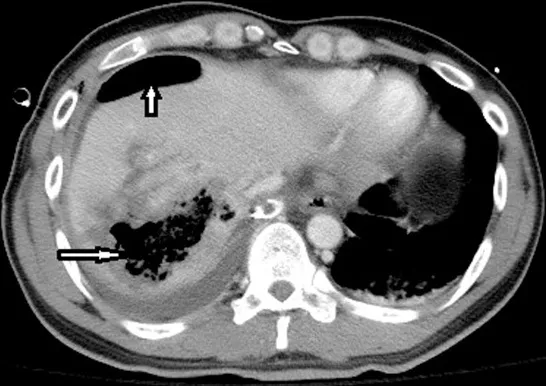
Abdominal computed tomography scan of the same patient performed 4 h after chest radiography, showing a gas-containing liver abscess over the previous injured liver (long arrow). The perihepatic fluid accumulation and intra-peritoneal free air indicated rupture of abscess (short arrow).
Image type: radiology (ct)